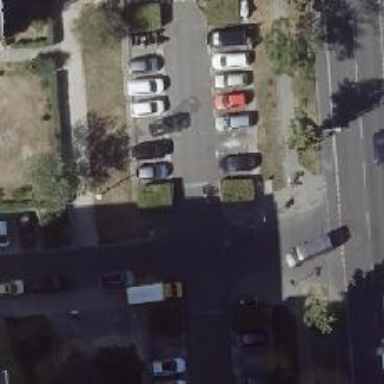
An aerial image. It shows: Service road designated as parking aisle with separate sidewalk.